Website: macys
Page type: gifting
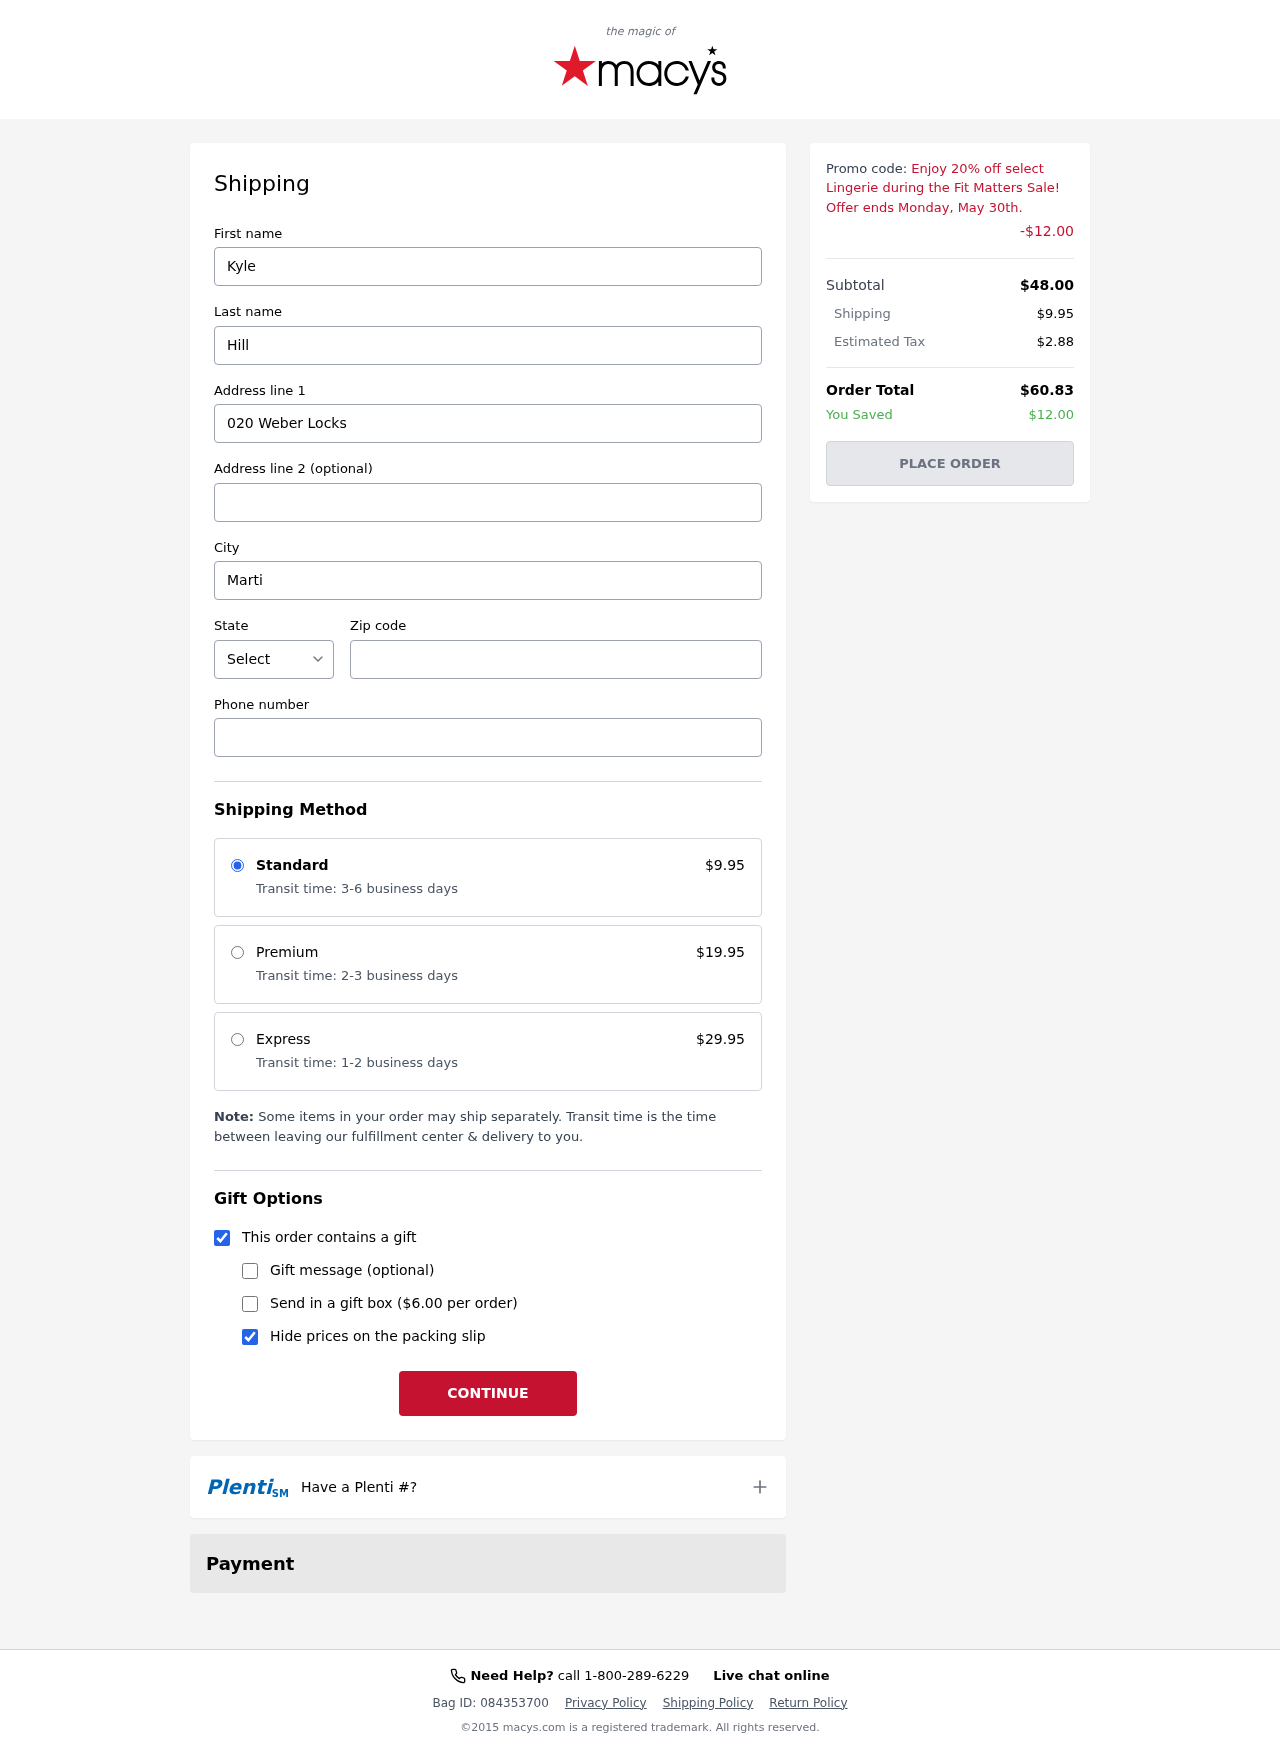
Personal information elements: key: PII_CITY
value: Martinezbury
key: PII_FIRSTNAME
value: Kyle
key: PII_LASTNAME
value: Hill
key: PII_PHONE
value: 9528695178
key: PII_POSTCODE
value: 10056
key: PII_STATE_ABBR
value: NY
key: PII_STREET
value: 020 Weber Locks
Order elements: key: ORDER_SHIPPING_COST
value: $9.95
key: ORDER_DISCOUNT
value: -$12.00
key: ORDER_SUBTOTAL
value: $48.00
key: ORDER_TAX
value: $2.88
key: ORDER_TOTAL
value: $60.83
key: ORDER_SAVINGS
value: $12.00